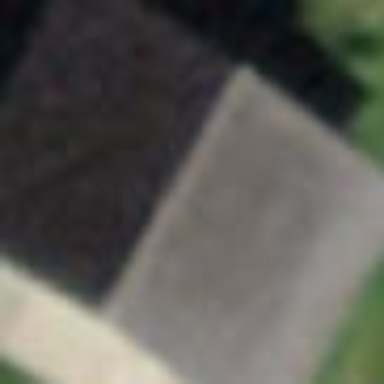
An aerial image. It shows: Rural barn.